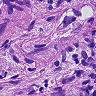
Metastatic tissue present: yes